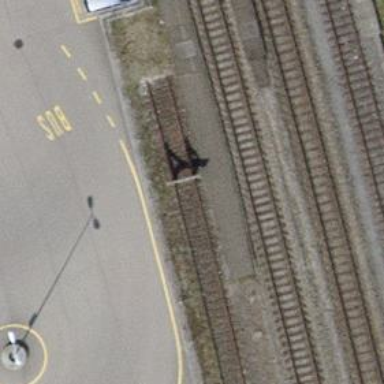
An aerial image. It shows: Railway buffer stop.